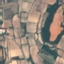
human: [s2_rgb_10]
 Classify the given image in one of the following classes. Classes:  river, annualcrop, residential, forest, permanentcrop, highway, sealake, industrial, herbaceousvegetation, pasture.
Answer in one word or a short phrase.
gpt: PermanentCrop